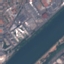
Land use / land cover class: River